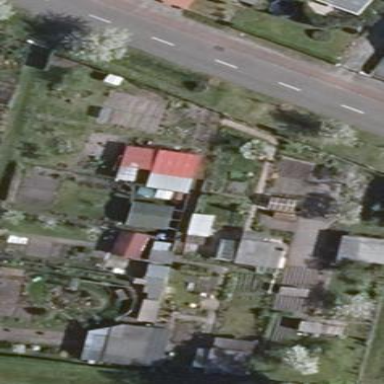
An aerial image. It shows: Plot in the allotments.